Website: crate-barrel
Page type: newsletter-management
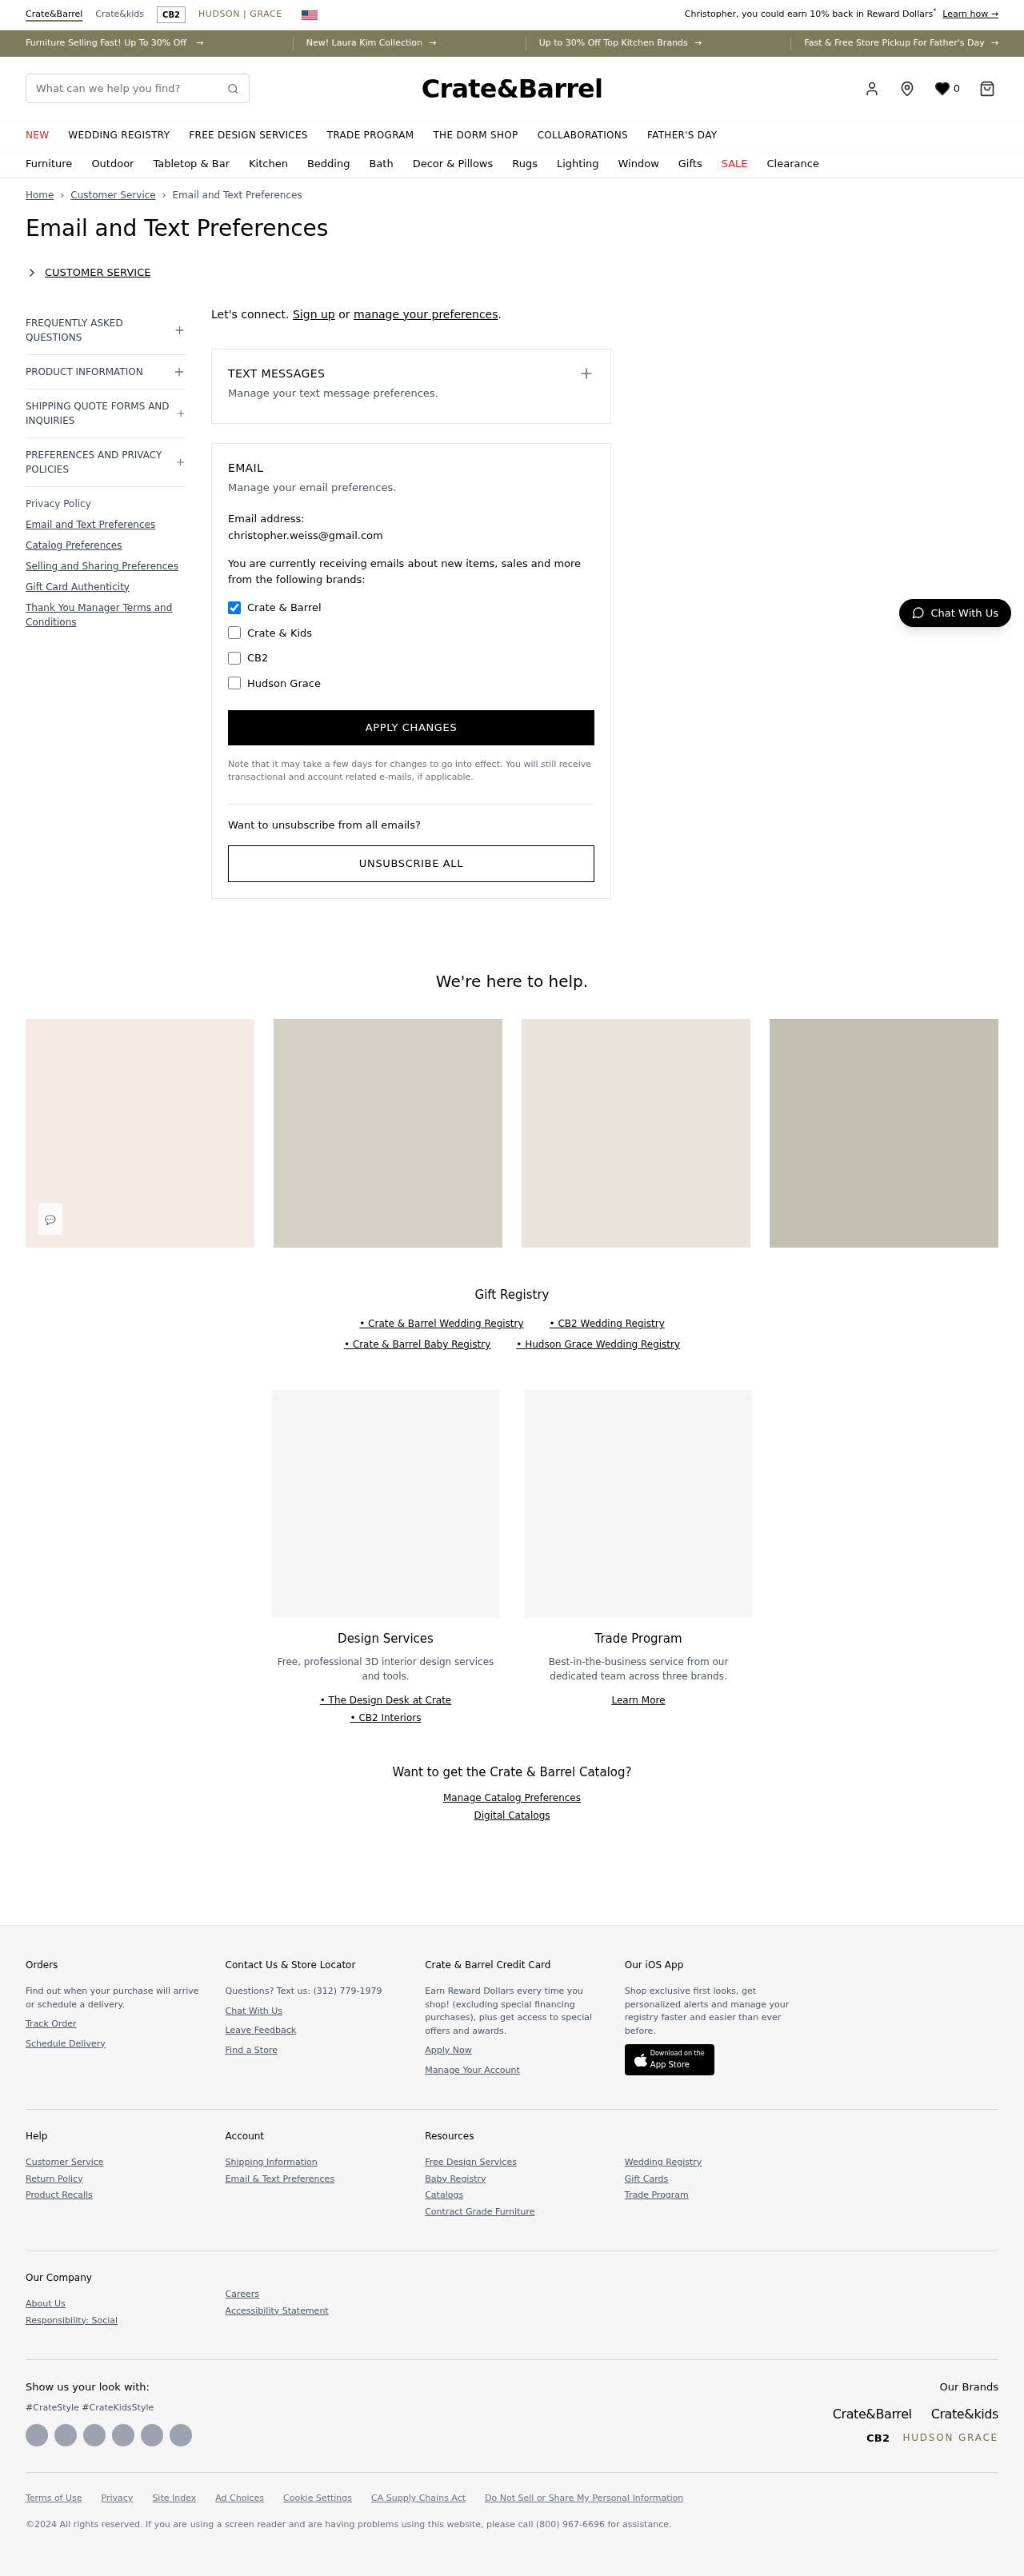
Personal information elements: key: PII_EMAIL
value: christopher.weiss@gmail.com
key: PII_FIRSTNAME
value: Christopher
Search elements: key: HEADER_SEARCH
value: What can we help you find?
Other elements: key: WISHLIST_COUNT
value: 0